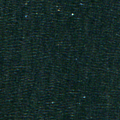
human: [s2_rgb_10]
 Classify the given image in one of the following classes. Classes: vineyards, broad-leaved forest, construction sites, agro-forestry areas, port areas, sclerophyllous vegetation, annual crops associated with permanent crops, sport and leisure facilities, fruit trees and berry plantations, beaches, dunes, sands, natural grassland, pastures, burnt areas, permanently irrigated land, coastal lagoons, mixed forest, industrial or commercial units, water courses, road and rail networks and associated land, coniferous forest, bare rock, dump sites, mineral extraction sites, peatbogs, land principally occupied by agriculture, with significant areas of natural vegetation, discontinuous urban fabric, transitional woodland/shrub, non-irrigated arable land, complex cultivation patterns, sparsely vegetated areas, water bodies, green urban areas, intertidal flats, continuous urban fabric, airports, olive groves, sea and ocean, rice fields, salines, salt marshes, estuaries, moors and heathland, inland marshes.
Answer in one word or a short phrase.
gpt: sea and ocean